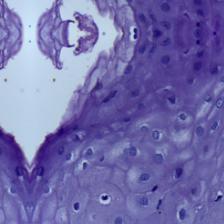
Diagnosis: Normal